Question: Have written a code for toggling months and years like you see in the windows clock when you click on it on right bottom corner. I just want to achieve the upper part highlighted in red. No calender under it.

I have achieved all of it but there is glitch. When you go to the future months it changes the year in December. It should change the year on January. Same with when you go back. You can see live example here... <URL>
Here is my jQuery Code:
'''
var $months = [
"",
"January",
"February",
"March",
"April",
"May",
"June",
"July",
"August",
"September",
"October",
"November",
"December"];
var d = new Date();
var $m = d.getMonth() + 1;
var $y = d.getFullYear();
$('.history-months').click(function () {
var month_num = $('.months').attr('month-count');
var year_num = $('.years').text();
var history_month = parseFloat(month_num) - 1;
$('.months').attr("month-count", history_month);
$('.months').text($months[history_month]);
if (month_num < 3) {
$('.months').attr("month-count", 13);
var history_year = parseFloat(year_num) - 1;
$('.years').text(history_year);
}
});
$('.future-months').click(function () {
var month_num = $('.months').attr('month-count');
var year_num = $('.years').text();
var future_month = parseFloat(month_num) + 1;
$('.months').attr("month-count", future_month);
$('.months').text($months[future_month]);
if (month_num > 10) {
$('.months').attr("month-count", 0);
var history_year = parseFloat(year_num) + 1;
$('.years').text(history_year);
}
});
$('.months').text($months[$m]).attr('month-count', $m);
$('.years').text($y);
'''
and here is the HTML:
'''
<a href="#" class="history-months">&LT;</a>
<span class="months-years">
<span class="months"></span>
<span class="years"></span>
</span>
<a href="#" class="future-months">&GT;</a>
'''
Any ideas?
Thanks
Omer
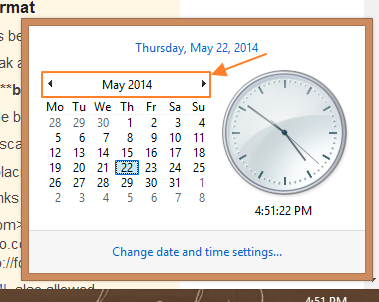
Answer: Ok found the solution myself :p
I thought i should share with the world as well :)
Just edit my condition a bit:
'''
$('.future-months').click(function() {
var month_num = $('.months').attr('month-count');
var year_num = $('.years').text();
var future_month = parseFloat(month_num) + 1;
if (future_month > 12) {
future_month = 1;
year_num = parseFloat(year_num) + 1;
}
$('.months').attr("month-count", future_month);
$('.months').text($months[future_month]);
$('.years').text(year_num);
});
$('.history-months').click(function() {
var month_num = $('.months').attr('month-count');
var year_num = $('.years').text();
var history_month = parseFloat(month_num) - 1;
if (history_month < 1) {
history_month = 12;
year_num = parseFloat(year_num) - 1;
}
$('.months').attr("month-count", history_month);
$('.months').text($months[history_month]);
$('.years').text(year_num);
});
'''
Hope it will be helpful for others :)
Omer